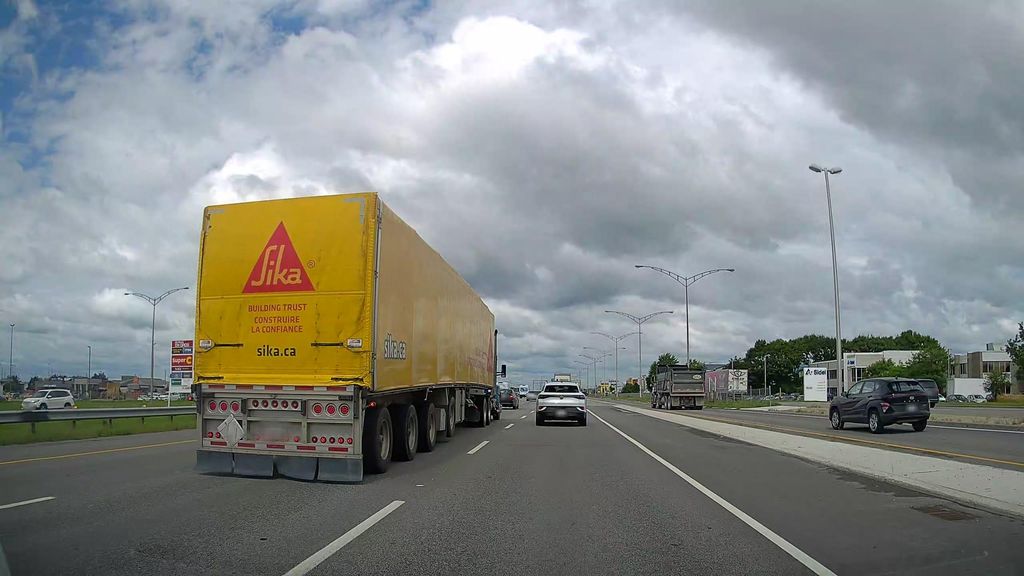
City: montreal